Question: I have an ArrayString with some data that i want to be printed on a GUI, i started using JPanel and the such and ended up with windowbuilder on Eclipse to help me modify the visual aspects, i think that my code is horrible (or at least looks like it) I have found some similar threads to my question but i don't really grasp the idea:
Could i not use a Jtable instead of what looks like a load of crap? I just can't get my head round the JTable, i want it to look just like my code output but i don't understand how the table would read the arraystring and the "output it" like my table, i don't know how to implement the combo boxes either... any help would be of much use, thanks!
Edit: my first idea was that each "Jtextfield" would "import" each data line but im thinking that this is very unefficient and probably prone to coding errors when i could make my life simpler?
here's an image of the rendered code: <URL>

'''
import java.awt.EventQueue;
import javax.swing.JFrame;
import javax.swing.JLabel;
import javax.swing.JComboBox;
import javax.swing.JTextField;
public class InfoVehiculos extends JFrame {
private JTextField textField;
private JTextField textField_1;
private JTextField textField_2;
private JTextField textField_3;
private JTextField textField_4;
private JTextField textField_5;
private JTextField textField_6;
private JTextField textField_7;
private JTextField textField_8;
private JTextField textField_9;
private JTextField textField_10;
private JTextField textField_11;
private JTextField textField_12;
private JTextField textField_13;
private JTextField textField_14;
private JTextField textField_15;
private JTextField textField_16;
private JTextField textField_17;
private JTextField textField_18;
private JTextField textField_19;
private JTextField textField_20;
private JTextField textField_21;
private JTextField textField_22;
private JTextField textField_23;
private JTextField textField_24;
private JTextField textField_25;
private JTextField textField_26;
private JTextField textField_27;
private JTextField textField_28;
private JTextField textField_29;
private JTextField textField_30;
private JTextField textField_31;
private JTextField textField_32;
private JTextField textField_33;
private JTextField textField_34;
/**
* Launch the application.
*/
public static void main(String[] args) {
EventQueue.invokeLater(new Runnable() {
public void run() {
try {
InfoVehiculos frame = new InfoVehiculos();
frame.setVisible(true);
} catch (Exception e) {
e.printStackTrace();
}
}
});
}
/**
* Create the frame.
*/
public InfoVehiculos()
{
setTitle("Informacion");
setBounds(100, 100, 495, 309);
setDefaultCloseOperation(JFrame.EXIT_ON_CLOSE);
getContentPane().setLayout(null);
JLabel lblTipo = new JLabel("Tipo");
lblTipo.setBounds(39, 24, 46, 14);
getContentPane().add(lblTipo);
JLabel lblMarca = new JLabel("Marca");
lblMarca.setBounds(95, 24, 46, 14);
getContentPane().add(lblMarca);
JLabel lblModelo = new JLabel("Modelo");
lblModelo.setBounds(151, 24, 46, 14);
getContentPane().add(lblModelo);
JLabel lblMatrcula = new JLabel("Matricula");
lblMatrcula.setBounds(207, 24, 46, 14);
getContentPane().add(lblMatrcula);
JLabel lblItv = new JLabel("ITV");
lblItv.setBounds(281, 24, 46, 14);
getContentPane().add(lblItv);
JLabel lblParking = new JLabel("Parking");
lblParking.setBounds(337, 24, 46, 14);
getContentPane().add(lblParking);
JLabel lblEstado = new JLabel("Estado");
lblEstado.setBounds(410, 24, 46, 14);
getContentPane().add(lblEstado);
//Cada combo box se puede desplegar para A/B/C
JComboBox ComboTipo = new JComboBox();
ComboTipo.setBounds(25, 49, 35, 20);
ComboTipo.addItem("A");
ComboTipo.addItem("B");
ComboTipo.addItem("C");
getContentPane().add(ComboTipo);
JComboBox ComboTipo1 = new JComboBox();
ComboTipo1.setBounds(25, 80, 35, 20);
ComboTipo1.addItem("A");
ComboTipo1.addItem("B");
ComboTipo1.addItem("C");
getContentPane().add(ComboTipo1);
JComboBox ComboTipo2 = new JComboBox();
ComboTipo2.setBounds(25, 111, 35, 20);
ComboTipo2.addItem("A");
ComboTipo2.addItem("B");
ComboTipo2.addItem("C");
getContentPane().add(ComboTipo2);
JComboBox ComboTipo3 = new JComboBox();
ComboTipo3.setBounds(25, 142, 35, 20);
ComboTipo3.addItem("A");
ComboTipo3.addItem("B");
ComboTipo3.addItem("C");
getContentPane().add(ComboTipo3);
JComboBox ComboTipo4 = new JComboBox();
ComboTipo4.setBounds(25, 173, 35, 20);
ComboTipo4.addItem("A");
ComboTipo4.addItem("B");
ComboTipo4.addItem("C");
getContentPane().add(ComboTipo4);
JComboBox ComboTipo5 = new JComboBox();
ComboTipo5.setBounds(25, 204, 35, 20);
ComboTipo5.addItem("A");
ComboTipo5.addItem("B");
ComboTipo5.addItem("C");
getContentPane().add(ComboTipo5);
JComboBox ComboTipo6 = new JComboBox();
ComboTipo6.setBounds(25, 235, 35, 20);
ComboTipo6.addItem("A");
ComboTipo6.addItem("B");
ComboTipo6.addItem("C");
getContentPane().add(ComboTipo6);
//Cada combobox tiene activo o inactivo
JComboBox ComboEstado = new JComboBox();
ComboEstado.setBounds(408, 49, 50, 20);
ComboEstado.addItem("Activo");
ComboEstado.addItem("Inactivo");
getContentPane().add(ComboEstado);
JComboBox ComboEstado1 = new JComboBox();
ComboEstado1.setBounds(408, 80, 50, 20);
ComboEstado1.addItem("Activo");
ComboEstado1.addItem("Inactivo");
getContentPane().add(ComboEstado1);
JComboBox ComboEstado2 = new JComboBox();
ComboEstado2.setBounds(408, 111, 50, 20);
ComboEstado2.addItem("Activo");
ComboEstado2.addItem("Inactivo");
getContentPane().add(ComboEstado2);
JComboBox ComboEstado3 = new JComboBox();
ComboEstado3.setBounds(408, 142, 50, 20);
ComboEstado3.addItem("Activo");
ComboEstado3.addItem("Inactivo");
getContentPane().add(ComboEstado3);
JComboBox ComboEstado4 = new JComboBox();
ComboEstado4.setBounds(408, 173, 50, 20);
ComboEstado4.addItem("Activo");
ComboEstado4.addItem("Inactivo");
getContentPane().add(ComboEstado4);
JComboBox ComboEstado5 = new JComboBox();
ComboEstado5.setBounds(408, 204, 50, 20);
ComboEstado5.addItem("Activo");
ComboEstado5.addItem("Inactivo");
getContentPane().add(ComboEstado5);
JComboBox ComboEstado6 = new JComboBox();
ComboEstado6.setBounds(408, 235, 50, 20);
ComboEstado6.addItem("Activo");
ComboEstado6.addItem("Inactivo");
getContentPane().add(ComboEstado6);
textField = new JTextField();
textField.setBounds(70, 49, 71, 20);
getContentPane().add(textField);
textField.setColumns(10);
textField_1 = new JTextField();
textField_1.setBounds(70, 80, 71, 20);
getContentPane().add(textField_1);
textField_1.setColumns(10);
textField_2 = new JTextField();
textField_2.setBounds(70, 111, 71, 20);
getContentPane().add(textField_2);
textField_2.setColumns(10);
textField_3 = new JTextField();
textField_3.setBounds(70, 142, 71, 20);
getContentPane().add(textField_3);
textField_3.setColumns(10);
textField_4 = new JTextField();
textField_4.setBounds(70, 173, 71, 20);
getContentPane().add(textField_4);
textField_4.setColumns(10);
textField_5 = new JTextField();
textField_5.setBounds(70, 204, 72, 20);
getContentPane().add(textField_5);
textField_5.setColumns(10);
textField_6 = new JTextField();
textField_6.setBounds(70, 235, 72, 20);
getContentPane().add(textField_6);
textField_6.setColumns(10);
textField_7 = new JTextField();
textField_7.setBounds(151, 49, 48, 20);
getContentPane().add(textField_7);
textField_7.setColumns(10);
textField_8 = new JTextField();
textField_8.setBounds(151, 80, 48, 20);
getContentPane().add(textField_8);
textField_8.setColumns(10);
textField_9 = new JTextField();
textField_9.setBounds(151, 111, 48, 20);
getContentPane().add(textField_9);
textField_9.setColumns(10);
textField_10 = new JTextField();
textField_10.setBounds(151, 142, 48, 20);
getContentPane().add(textField_10);
textField_10.setColumns(10);
textField_11 = new JTextField();
textField_11.setBounds(151, 173, 48, 20);
getContentPane().add(textField_11);
textField_11.setColumns(10);
textField_12 = new JTextField();
textField_12.setBounds(151, 204, 48, 20);
getContentPane().add(textField_12);
textField_12.setColumns(10);
textField_13 = new JTextField();
textField_13.setBounds(151, 235, 48, 20);
getContentPane().add(textField_13);
textField_13.setColumns(10);
textField_14 = new JTextField();
textField_14.setBounds(207, 49, 59, 20);
getContentPane().add(textField_14);
textField_14.setColumns(10);
textField_15 = new JTextField();
textField_15.setBounds(207, 80, 59, 20);
getContentPane().add(textField_15);
textField_15.setColumns(10);
textField_16 = new JTextField();
textField_16.setBounds(207, 111, 59, 20);
getContentPane().add(textField_16);
textField_16.setColumns(10);
textField_17 = new JTextField();
textField_17.setBounds(207, 142, 59, 20);
getContentPane().add(textField_17);
textField_17.setColumns(10);
textField_18 = new JTextField();
textField_18.setBounds(207, 173, 59, 20);
getContentPane().add(textField_18);
textField_18.setColumns(10);
textField_19 = new JTextField();
textField_19.setBounds(207, 204, 59, 20);
getContentPane().add(textField_19);
textField_19.setColumns(10);
textField_20 = new JTextField();
textField_20.setBounds(207, 235, 59, 20);
getContentPane().add(textField_20);
textField_20.setColumns(10);
textField_21 = new JTextField();
textField_21.setBounds(269, 49, 32, 20);
getContentPane().add(textField_21);
textField_21.setColumns(10);
textField_22 = new JTextField();
textField_22.setBounds(269, 80, 32, 20);
getContentPane().add(textField_22);
textField_22.setColumns(10);
textField_23 = new JTextField();
textField_23.setBounds(269, 111, 32, 20);
getContentPane().add(textField_23);
textField_23.setColumns(10);
textField_24 = new JTextField();
textField_24.setBounds(269, 142, 32, 20);
getContentPane().add(textField_24);
textField_24.setColumns(10);
textField_25 = new JTextField();
textField_25.setBounds(269, 173, 32, 20);
getContentPane().add(textField_25);
textField_25.setColumns(10);
textField_26 = new JTextField();
textField_26.setBounds(269, 204, 32, 20);
getContentPane().add(textField_26);
textField_26.setColumns(10);
textField_27 = new JTextField();
textField_27.setBounds(269, 235, 32, 20);
getContentPane().add(textField_27);
textField_27.setColumns(10);
textField_28 = new JTextField();
textField_28.setBounds(312, 49, 86, 20);
getContentPane().add(textField_28);
textField_28.setColumns(10);
textField_29 = new JTextField();
textField_29.setBounds(312, 80, 86, 20);
getContentPane().add(textField_29);
textField_29.setColumns(10);
textField_30 = new JTextField();
textField_30.setBounds(312, 111, 86, 20);
getContentPane().add(textField_30);
textField_30.setColumns(10);
textField_31 = new JTextField();
textField_31.setBounds(312, 142, 86, 20);
getContentPane().add(textField_31);
textField_31.setColumns(10);
textField_32 = new JTextField();
textField_32.setBounds(312, 173, 86, 20);
getContentPane().add(textField_32);
textField_32.setColumns(10);
textField_33 = new JTextField();
textField_33.setBounds(312, 204, 86, 20);
getContentPane().add(textField_33);
textField_33.setColumns(10);
textField_34 = new JTextField();
textField_34.setBounds(312, 235, 86, 20);
getContentPane().add(textField_34);
textField_34.setColumns(10);
}
}
'''
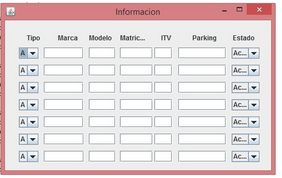
Answer: Create table and model, then create column headers:
'''
DefaultTableModel dftModel = new DefaultTableModel();
JTable mytable = new JTable(dftModel);
myTable.setColumnIdentifiers(new String [] {"Tipo","Column 1","Column 2","Column 3"});
'''
Add your rows from you arraylist however you want:
'''
myTable.addRow(new String[] {"",yourArrayList.get(1),"blah","blah"});
'''
Add your Tipo Combo Box like this:
'''
String [] tipArray = {"A","B","C"};
DefaultComboBoxModel comboModel = new DefaultComboBoxModel(tipArray);
JComboBox ComboTipo = new JComboBox(comboModel);
mytable.getColumnModel().getColumn(0).setCellEditor(new DefaultCellEditor(ComboTipo));
'''